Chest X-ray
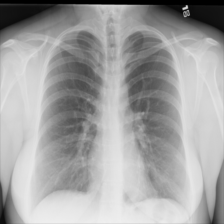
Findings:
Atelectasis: negative
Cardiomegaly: negative
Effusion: negative
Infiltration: negative
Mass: negative
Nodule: negative
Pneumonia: negative
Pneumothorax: negative
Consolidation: negative
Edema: negative
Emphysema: negative
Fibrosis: negative
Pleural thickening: negative
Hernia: negative